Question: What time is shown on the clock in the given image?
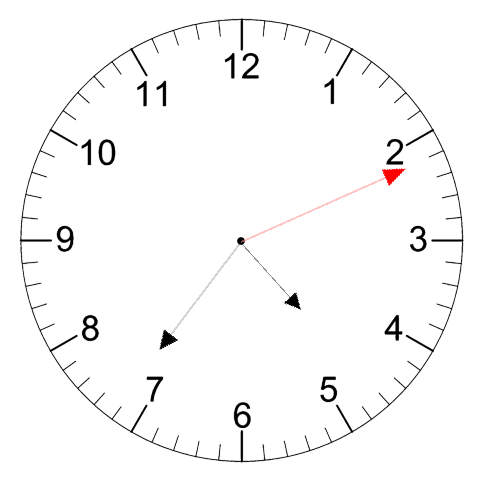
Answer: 04:36:11